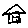
Label: house